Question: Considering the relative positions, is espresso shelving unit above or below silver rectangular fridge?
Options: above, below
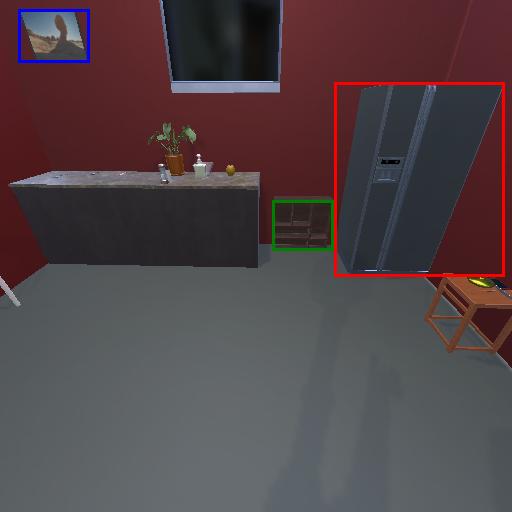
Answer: above